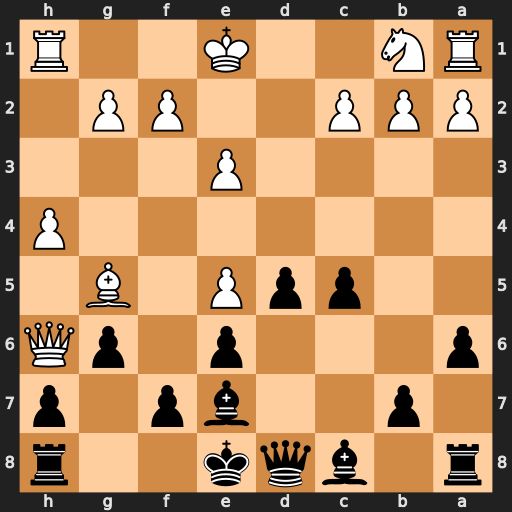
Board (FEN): r1bqk2r/1p2bp1p/p3p1pQ/2ppP1B1/7P/4P3/PPP2PP1/RN2K2R
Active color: b
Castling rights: KQkq
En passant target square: -
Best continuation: Qa5+ Nd2 Bf8 Bf6 Bxh6